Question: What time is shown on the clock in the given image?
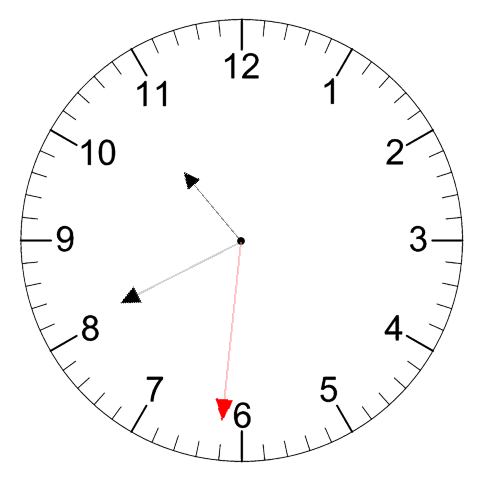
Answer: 10:40:31